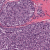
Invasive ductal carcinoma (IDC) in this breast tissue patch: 0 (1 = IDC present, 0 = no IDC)